Question: I've tried to write the recursive Ackermann function in Java. But I think I've gone very very wrong somewhere! Could anyone take a look, check and maybe point my in the right direction of correcting my code? Thanks!

The issue I have with the code is that after I wrote it, I thought, what if n == 0 and m == 0, there's not an area for this? Would this fall under the if (m == 0) or would it need it's own if-statement?
Is my following solution correct? If I give it there same numbers in different sequence it gives a different result and I'm unsure if this is meant to be the case.
'''
public static int ackermann(int m, int n) {
if (m == 0) {
return n + 1;
} else if ((m > 0) && (n == 0)) {
return ackermann(m-1, n);
} else if ((m > 0) && (n > 0)) {
return ackermann(m-1, ackermann(m,n-1));
} else {
return 0;
}
}
'''
I thought about it some more and I think I've gone even more wrong. If you can't figure out what I've done I gave each if statement an opposite, because I thought if the m and n values are given in a different way the following code will work. It clearly doesn't but could someone try to explain where I've gone wrong?
'''
public static int ackermann(int m, int n) {
if (m == 0) {
return n + 1;
} else if (n == 0) {
return m + 1;
} else if ((m > 0) && (n == 0)) {
return ackermann(m-1, n);
} else if ((n > 0) && (m == 0)) {
return ackermann(n-1, m);
} else if ((m > 0) && (n > 0)) {
return ackermann(m-1, ackermann(m,n-1));
} else if ((n > 0) && (m > 0)) {
return ackermann(n-1, ackermann(n, m-1));
} else {
return 0;
}
}
'''
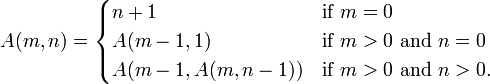
Answer: I think your first version is almost correct. I'd modify it slightly:
'''
public static int ackermann(int m, int n) {
if (m < 0 || n < 0) {
throw new IllegalArgumentException("Non-negative args only!");
}
if (m == 0) {
return n + 1;
} else if (n == 0) {
return ackermann(m-1, 1); // Corrected!
} else {
// perforce (m > 0) && (n > 0)
return ackermann(m-1, ackermann(m,n-1));
}
}
'''
The 'm == 0 && n == 0' case should be included in the 'm == 0' case.
EDIT: Note that the <URL>' should throw an exception. Thus, you cannot just convert your last 'else' clause to a 'throw'.